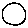
Label: circle